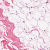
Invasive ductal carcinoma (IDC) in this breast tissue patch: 0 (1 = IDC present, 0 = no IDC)